Question: Thanks to this wonderful <URL> I've created a gif of a 3D map in order to visualize the spread of a 12 meters sea level rise in the downtown of Wellington !

Now I would like to know if it was possible to keep the labels, the scalebar and the compass in a video created with the "render_movie" function ? I've been looking to many tutorials but without success so far ! Could someone help me out with that please ?
'''
#GENERATE MP4:
n_frames <- 1080
waterdepths <- transition_values(from = 0, to = 12.3, steps = n_frames)
# video transition variables
theta <- transition_values(from = -45, to = 180, steps = n_frames, one_way = TRUE, type = "lin")
phi <- transition_values(from = 40, to = 10, steps = n_frames, one_way = TRUE, type = "cos")
zoom <- transition_values(from = 0.8, to = 0.3, steps = n_frames, one_way = TRUE, type = "cos")
library(av)
zscale <- 2
elev_matrix %>%
sphere_shade(sunangle = 270, texture = "imhof1", zscale = zscale) %>%
add_water(detect_water(elev_matrix), color = "imhof4") %>%
add_shadow(ambient_shade(elev_matrix, zscale = zscale), 0.5) %>%
add_shadow(ray_shade(elev_matrix, zscale = zscale, lambert = TRUE), 0.5) %>%
add_overlay(overlay_img, alphalayer = 0.8) %>%
plot_3d(elev_matrix, solid = TRUE, shadow = TRUE, zscale = zscale,
water = TRUE, watercolor = "imhof3", wateralpha = 0.8,
waterlinecolor = "#ffffff", waterlinealpha = 0.5,
waterdepth = waterdepths/zscale, windowsize = c(1500, 1250))
render_label(elev_matrix, x = 700, y = 650, z = 1500,
zscale = 4, text = "Wellington", linecolor="black", freetype=FALSE)
render_label(elev_matrix, x = 1405, y = 1190, z = 800,
zscale = 4, text = "Mount Victoria", textcolor = "black", linecolor="darkred",dashed = TRUE, freetype=FALSE)
render_scalebar(limits=c(0, 5, 10),label_unit = "km",position = "W", y=50,
scale_length = c(0.33,1))
render_compass(position = "E")
render_movie(
filename = "wellington.mp4", type = "custom",
frames = 1080,
phi = phi,
theta = theta,
zoom = zoom
)
'''
Unfortunately I only manage to get a nice scene around wellington with this last part of the code (but with no labels and no sea level rising...) :(
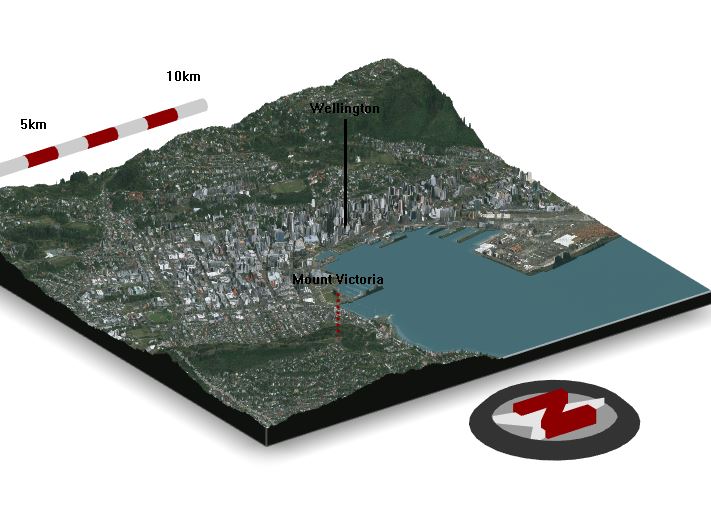
Answer: Problem solved (make sure ffmpeg path is well set up though) :
Code:
'''
#generate mp4
n_frames <- 1080
waterdepths <- transition_values(from = 0.5, to = 12.3, steps = n_frames)
#video transition variables
theta <- transition_values(from = -15, to = 180, steps = n_frames, one_way = FALSE, type = "lin")
phi <- transition_values(from = 40, to = 15, steps = n_frames, one_way = FALSE, type = "cos")
zoom <- transition_values(from = 0.8, to = 0.3, steps = n_frames, one_way = FALSE, type = "cos")
library(av)
zscale <- 2
elev_matrix %>%
sphere_shade(sunangle = 270, texture = "imhof1", zscale = zscale) %>%
add_shadow(ambient_shade(elev_matrix, zscale = zscale), 0.5) %>%
add_shadow(ray_shade(elev_matrix, zscale = zscale, lambert = TRUE), 0.5) %>%
add_overlay(overlay_img, alphalayer = 0.8) %>%
plot_3d(elev_matrix, solid = TRUE, shadow = TRUE, zscale = zscale,
windowsize = c(1200, 1000))
render_label(elev_matrix, x = 700, y = 650, z = 1500,
zscale = 2, text = "Wellington", linecolor="black", freetype=FALSE)
render_label(elev_matrix, x = 1405, y = 1190, z = 800,
zscale = 2, text = "Mount Victoria", textcolor = "black", linecolor="darkred",dashed = TRUE, freetype=FALSE)
for(i in 1:1080) {
render_water(elev_matrix, watercolor = "lightblue", wateralpha = 0.8,
waterlinecolor = "#ffffff", waterlinealpha = 0.5,
waterdepth = waterdepths[i]/zscale)
render_camera(theta=theta[i], phi=phi[i], zoom=zoom[i])
render_snapshot(filename = sprintf("welli%i.png", i),
title_text = "Wellington, New Zealand | Imagery: ESRI_Imagery | DSM: 1m, source: Open Topography",
title_bar_color = "#1f5214", title_color = "white", title_bar_alpha = 1)
}
rgl::rgl.close()
av::av_encode_video(sprintf("welli%d.png",seq(1,1080,by=1)), framerate = 30,
output = "wellington.mp4")
'''